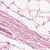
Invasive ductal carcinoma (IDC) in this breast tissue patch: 0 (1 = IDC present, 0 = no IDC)